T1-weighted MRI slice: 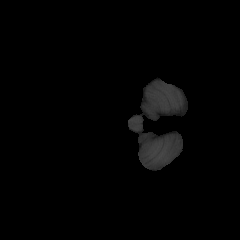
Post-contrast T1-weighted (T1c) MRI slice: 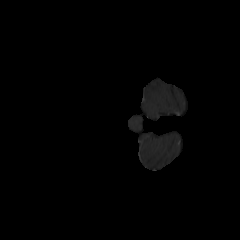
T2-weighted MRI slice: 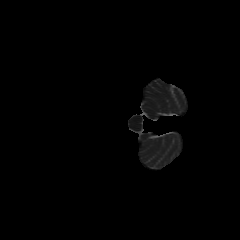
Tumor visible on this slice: no